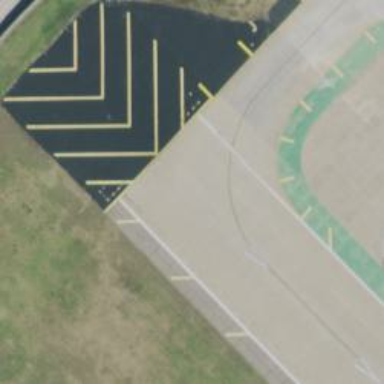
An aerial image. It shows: View of taxiway at the airport.